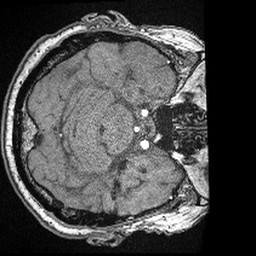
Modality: angio
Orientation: axial
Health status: ill
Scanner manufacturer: siemens
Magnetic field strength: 3 T
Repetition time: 0.021 s
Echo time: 0.00343 s